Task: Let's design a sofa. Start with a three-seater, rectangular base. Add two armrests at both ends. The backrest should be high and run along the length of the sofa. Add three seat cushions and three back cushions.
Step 240:
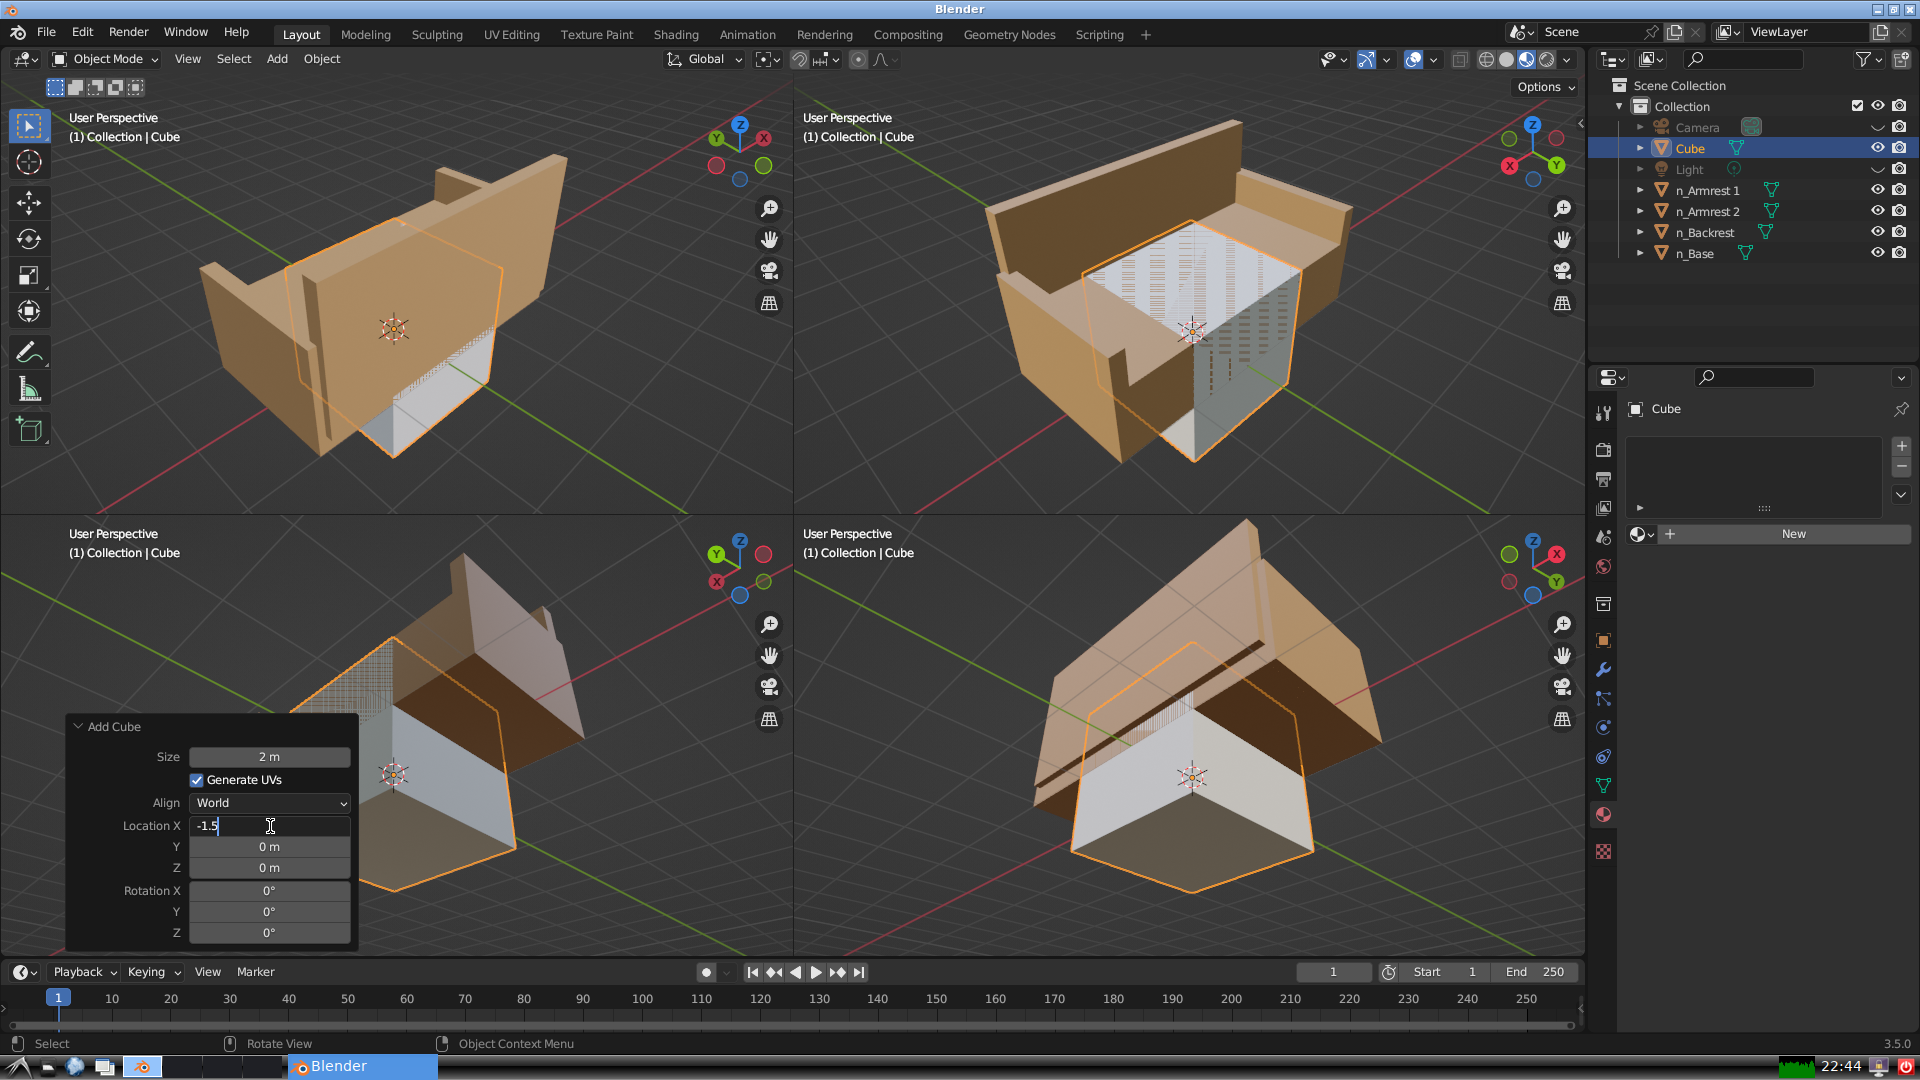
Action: {"key_press": ['Return']}